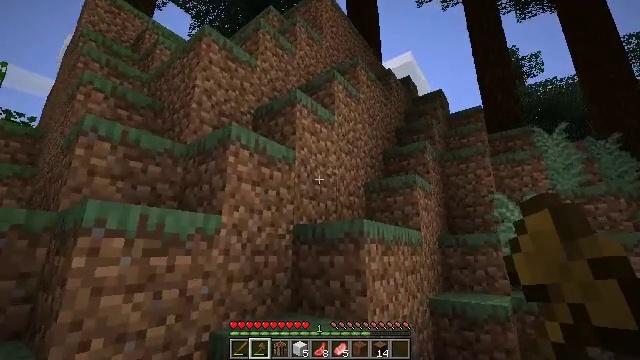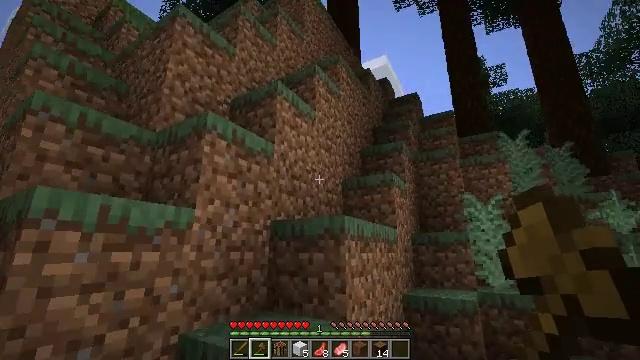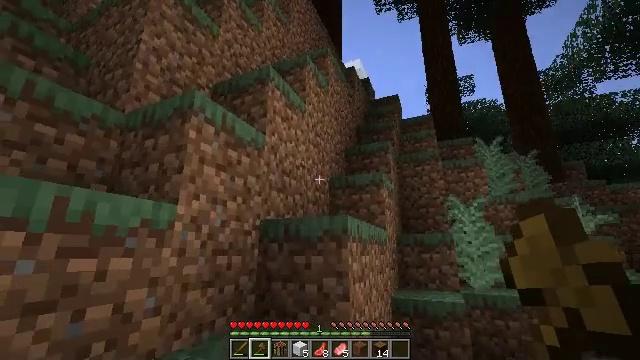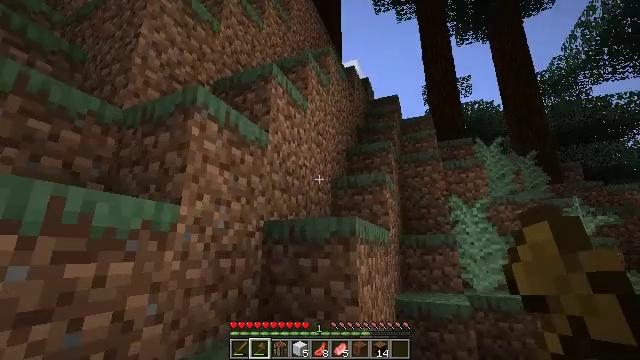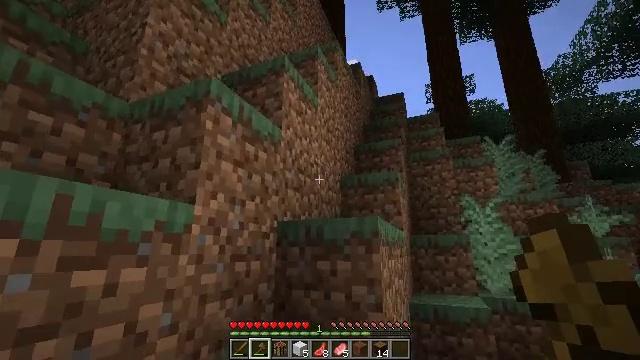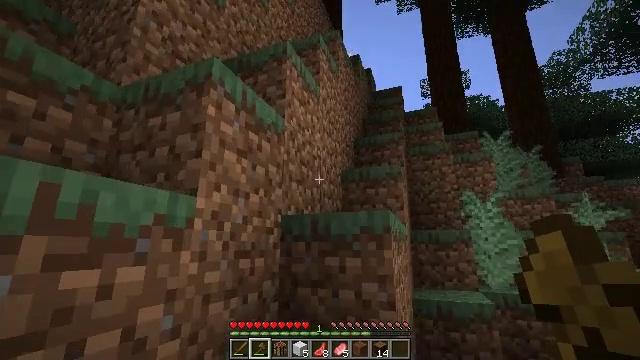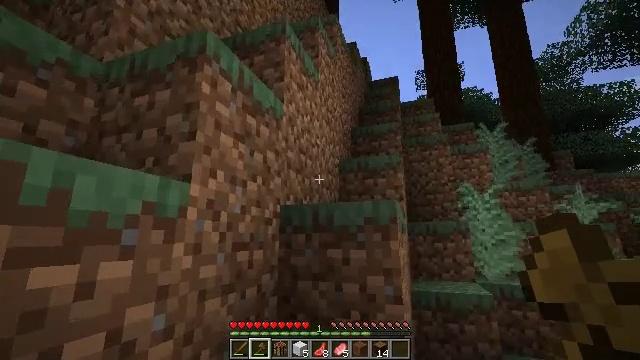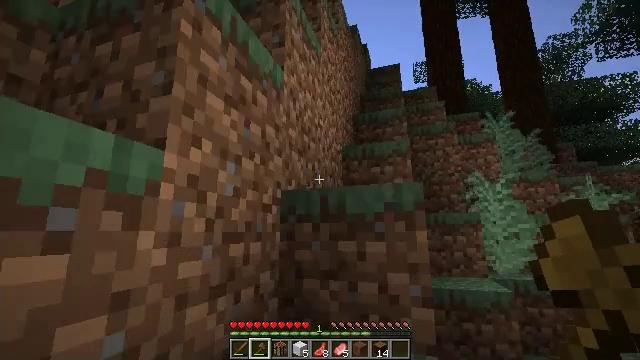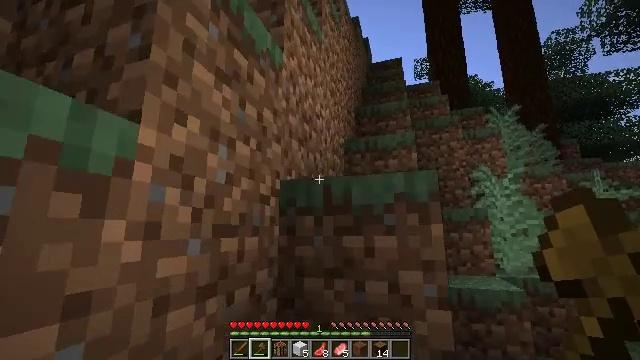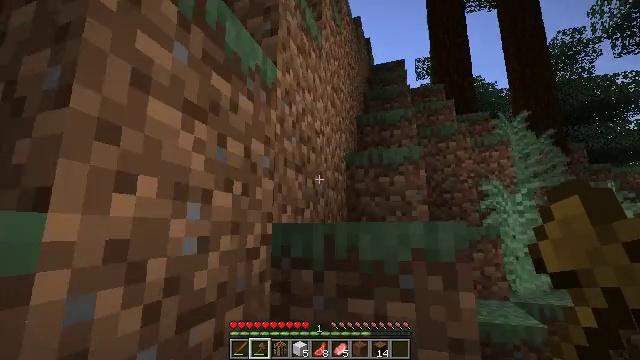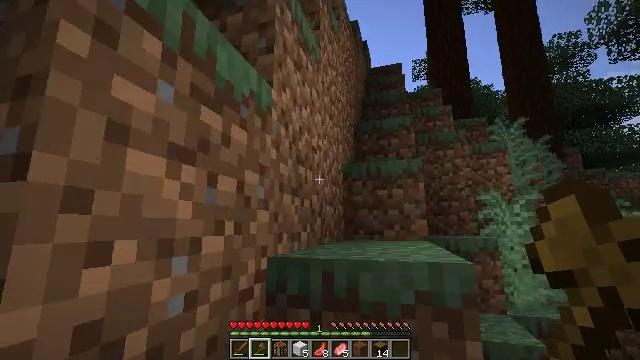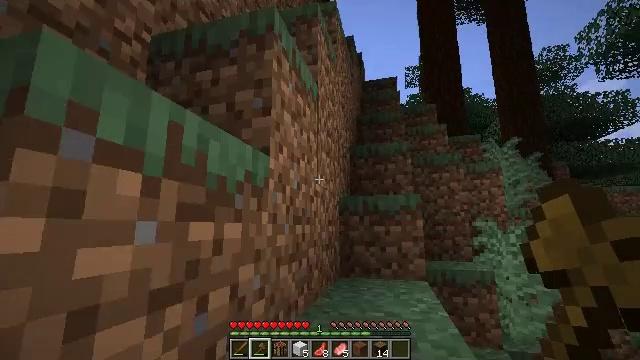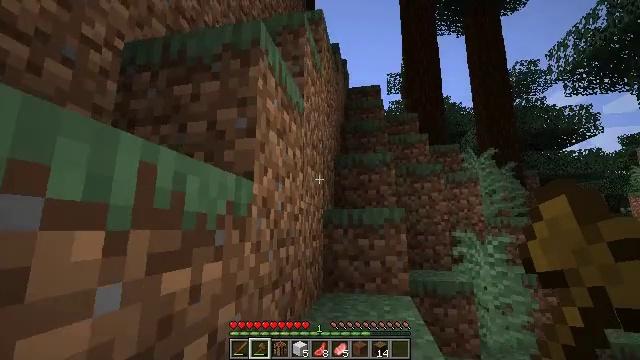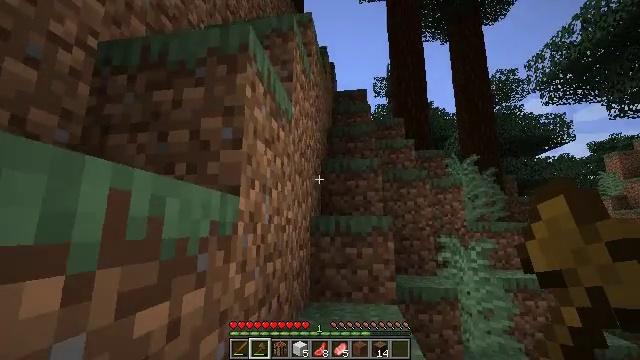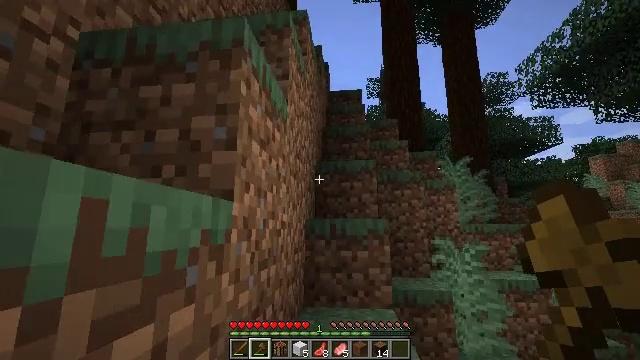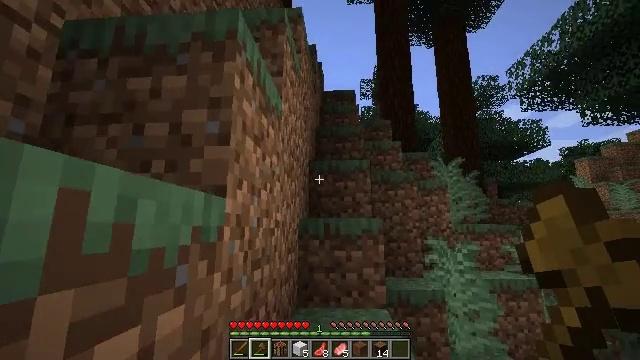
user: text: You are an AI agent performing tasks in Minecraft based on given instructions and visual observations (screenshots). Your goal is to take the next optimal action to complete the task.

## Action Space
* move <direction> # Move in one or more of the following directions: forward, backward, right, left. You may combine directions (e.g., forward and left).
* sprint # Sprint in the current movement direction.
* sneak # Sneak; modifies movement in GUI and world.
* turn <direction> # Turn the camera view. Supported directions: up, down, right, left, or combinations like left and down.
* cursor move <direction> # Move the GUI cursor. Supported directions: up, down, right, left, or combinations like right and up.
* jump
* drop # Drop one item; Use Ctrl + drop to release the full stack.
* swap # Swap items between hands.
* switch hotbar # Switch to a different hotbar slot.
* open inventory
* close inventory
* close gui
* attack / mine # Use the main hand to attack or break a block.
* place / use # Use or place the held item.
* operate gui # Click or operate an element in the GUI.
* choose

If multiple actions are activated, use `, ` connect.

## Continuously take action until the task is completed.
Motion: motion action
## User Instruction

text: Mine the large fern from the ground.
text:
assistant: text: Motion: move forward and move left, turn right
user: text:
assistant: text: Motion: move forward and move left, turn right
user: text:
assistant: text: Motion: move forward and move left
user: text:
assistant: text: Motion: move forward and move left
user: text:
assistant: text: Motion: move forward, turn right and down
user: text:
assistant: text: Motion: move forward, turn right and down
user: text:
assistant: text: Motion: move forward, turn right and down
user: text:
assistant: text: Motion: move forward
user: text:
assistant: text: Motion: move forward, jump
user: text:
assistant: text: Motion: move forward, jump
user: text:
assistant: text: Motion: move forward, turn right, jump
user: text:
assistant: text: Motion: move forward, turn right
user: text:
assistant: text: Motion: move forward, turn right
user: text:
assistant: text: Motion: move forward, turn right
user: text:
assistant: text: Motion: move forward, turn right
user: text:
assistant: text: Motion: move forward
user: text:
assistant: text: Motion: move forward, jump
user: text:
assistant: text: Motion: move forward, jump
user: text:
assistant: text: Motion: move forward, jump
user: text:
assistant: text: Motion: move forward
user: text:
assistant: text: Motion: move forward, jump
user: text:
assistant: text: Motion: move forward, jump
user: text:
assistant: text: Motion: move forward, jump
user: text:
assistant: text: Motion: move forward, turn right, jump
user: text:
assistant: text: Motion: move forward, turn right and down
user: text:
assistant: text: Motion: move forward, turn right and down
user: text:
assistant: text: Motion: move forward, turn right and down
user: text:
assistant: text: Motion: move forward, turn down
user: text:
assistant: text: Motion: move forward, jump
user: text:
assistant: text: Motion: move forward, jump